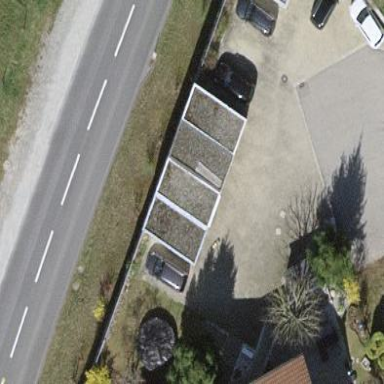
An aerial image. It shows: Group of garages.